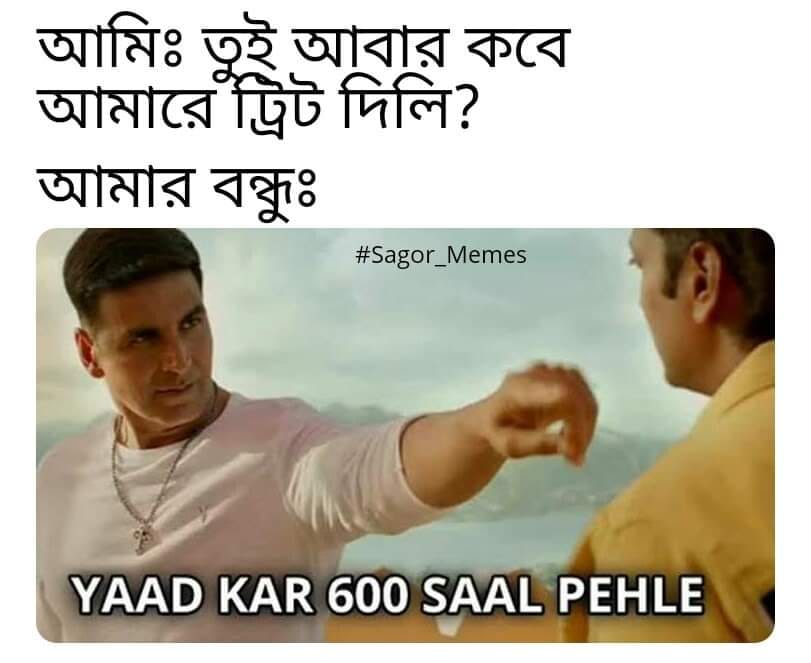
Caption: আমিঃ তুই আবার কবে আমারে ট্রিট দিলি?  আমার বন্ধুঃ   YAAD KAR 600 SAAL PEHLE
Label: non-hate